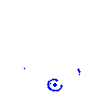
Particle: proton